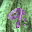
Label: 9